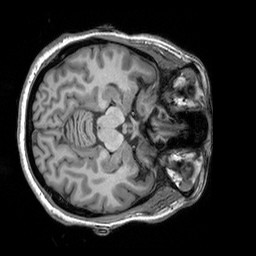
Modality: T1w
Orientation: axial
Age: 34
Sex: female
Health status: healthy
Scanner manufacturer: siemens
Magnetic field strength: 3 T
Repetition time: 2.3 s
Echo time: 0.00303 s